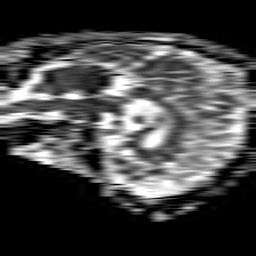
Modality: ADC
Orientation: sagittal
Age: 46
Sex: female
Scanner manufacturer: philips
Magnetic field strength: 1.5 T
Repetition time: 4.6 s
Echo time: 0.08631 s